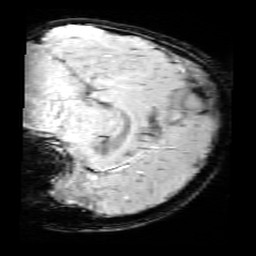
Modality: SWI
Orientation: sagittal
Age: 9
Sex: male
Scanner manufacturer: siemens
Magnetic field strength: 3 T
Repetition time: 0.027 s
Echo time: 0.02 s